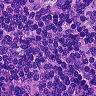
Metastatic tissue present: no